Question: I have a serial port app that read weighing machine.
'''
public void Read()
{
while (Puerto.BytesToRead > 0)
{
try
{
string inputData = Puerto.ReadExisting();
dataReceived = inputData;
}
catch (TimeoutException) { }
}
}
'''
the return string is like this

It has other extrange chars in it, how can i do to parse or get a clean data from it? all I need is
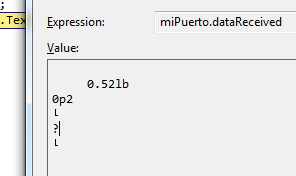
Answer: I have no idea what weighing machine is it and what the serial port specs on it but, if it is black box to you too then, check the following:
- check if you have a technical spec that explains what comes out of RS232 port
- do several (10?) samples with one sample weight and see if the number of bytes are delivered each time
- if you see the number of bytes being constant (barring discrepancy in the 0.52lb text changing to 0.5lb once in a while), it is likely that garbage following the weight is additional binary data.
- if not, and you see the weight (text) with exact offset each time, you just can scrape the output
this is complete reverse engineering, I suggest going after technical spec and doing more insightful data handling though.